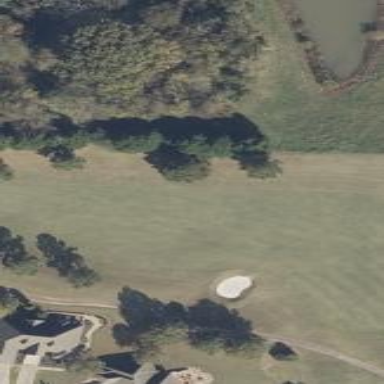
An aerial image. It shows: Grassy area designated as golf fairway.